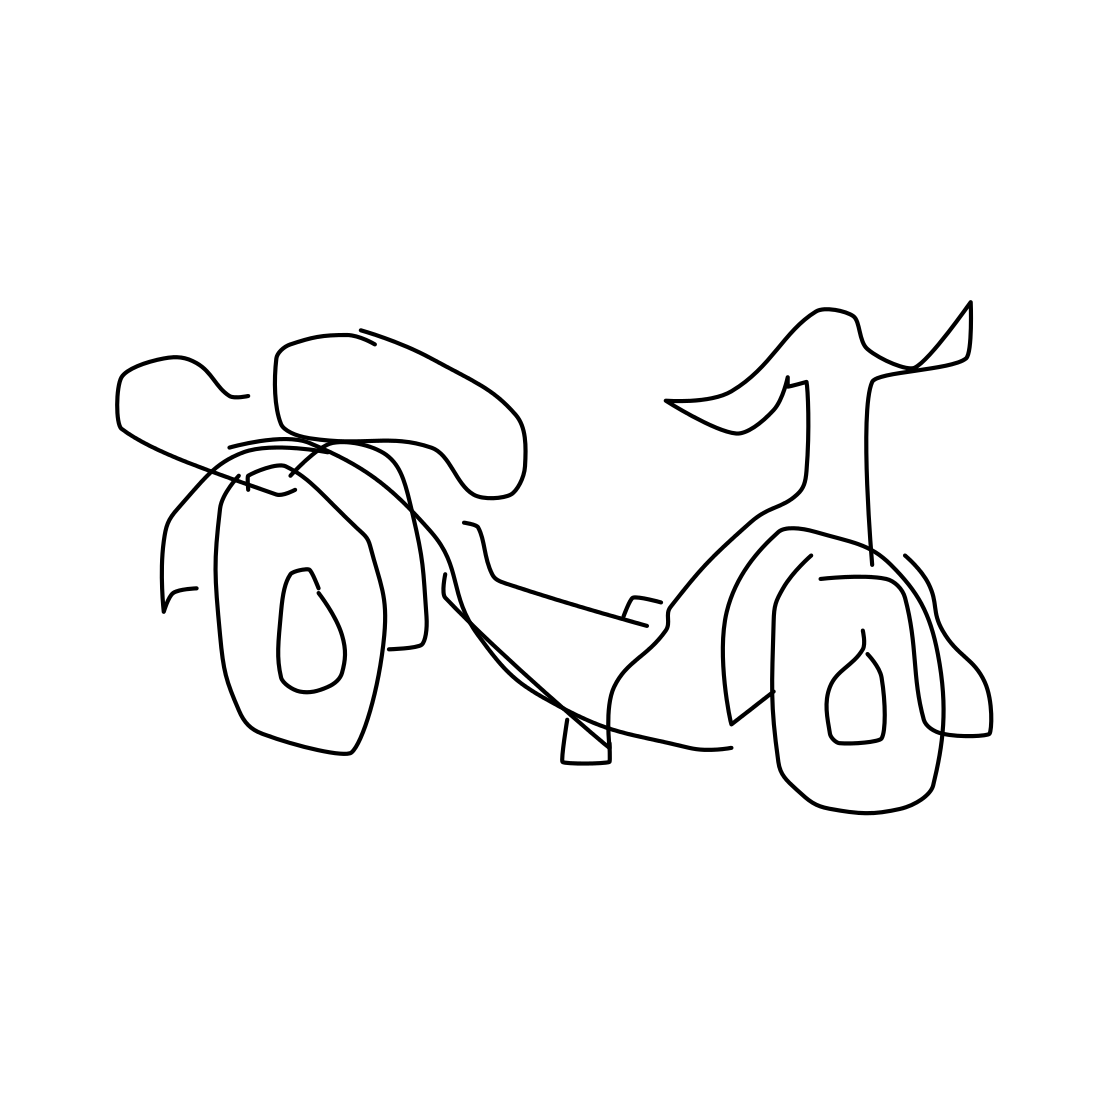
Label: motorbike